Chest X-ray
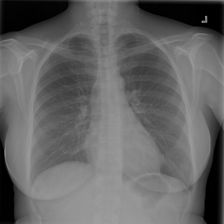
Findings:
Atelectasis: negative
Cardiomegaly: negative
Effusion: negative
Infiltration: negative
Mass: negative
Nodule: negative
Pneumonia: negative
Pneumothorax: negative
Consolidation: negative
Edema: negative
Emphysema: negative
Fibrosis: negative
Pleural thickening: negative
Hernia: negative